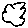
Label: cloud